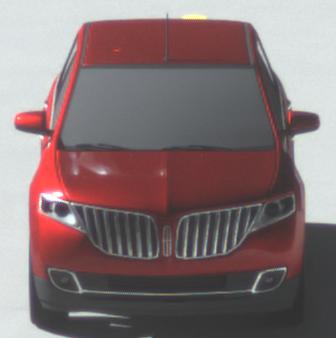
Make: Lincoln
Model: MKX
Detailed model: Gen. 1 CD3
Model produced from: 2010
Model produced until: 2015
Doors: 5
Color: red
Road condition: dry road
Daytime: morning or afternoon
Contrast: high contrast